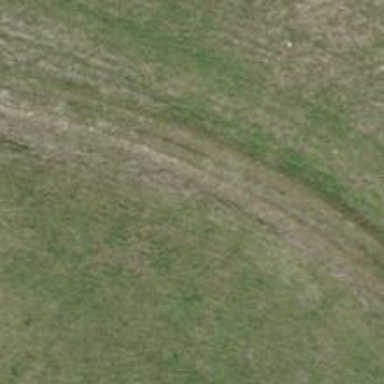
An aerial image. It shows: Gravel track with grade4 tracktype.